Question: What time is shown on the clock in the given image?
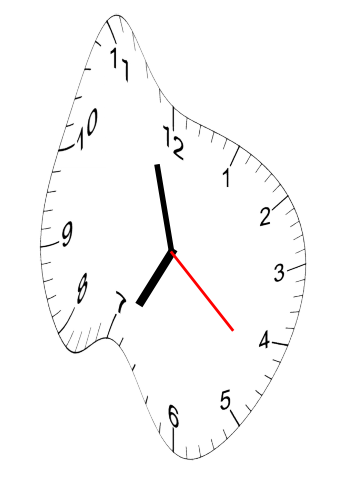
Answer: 06:57:22